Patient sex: F
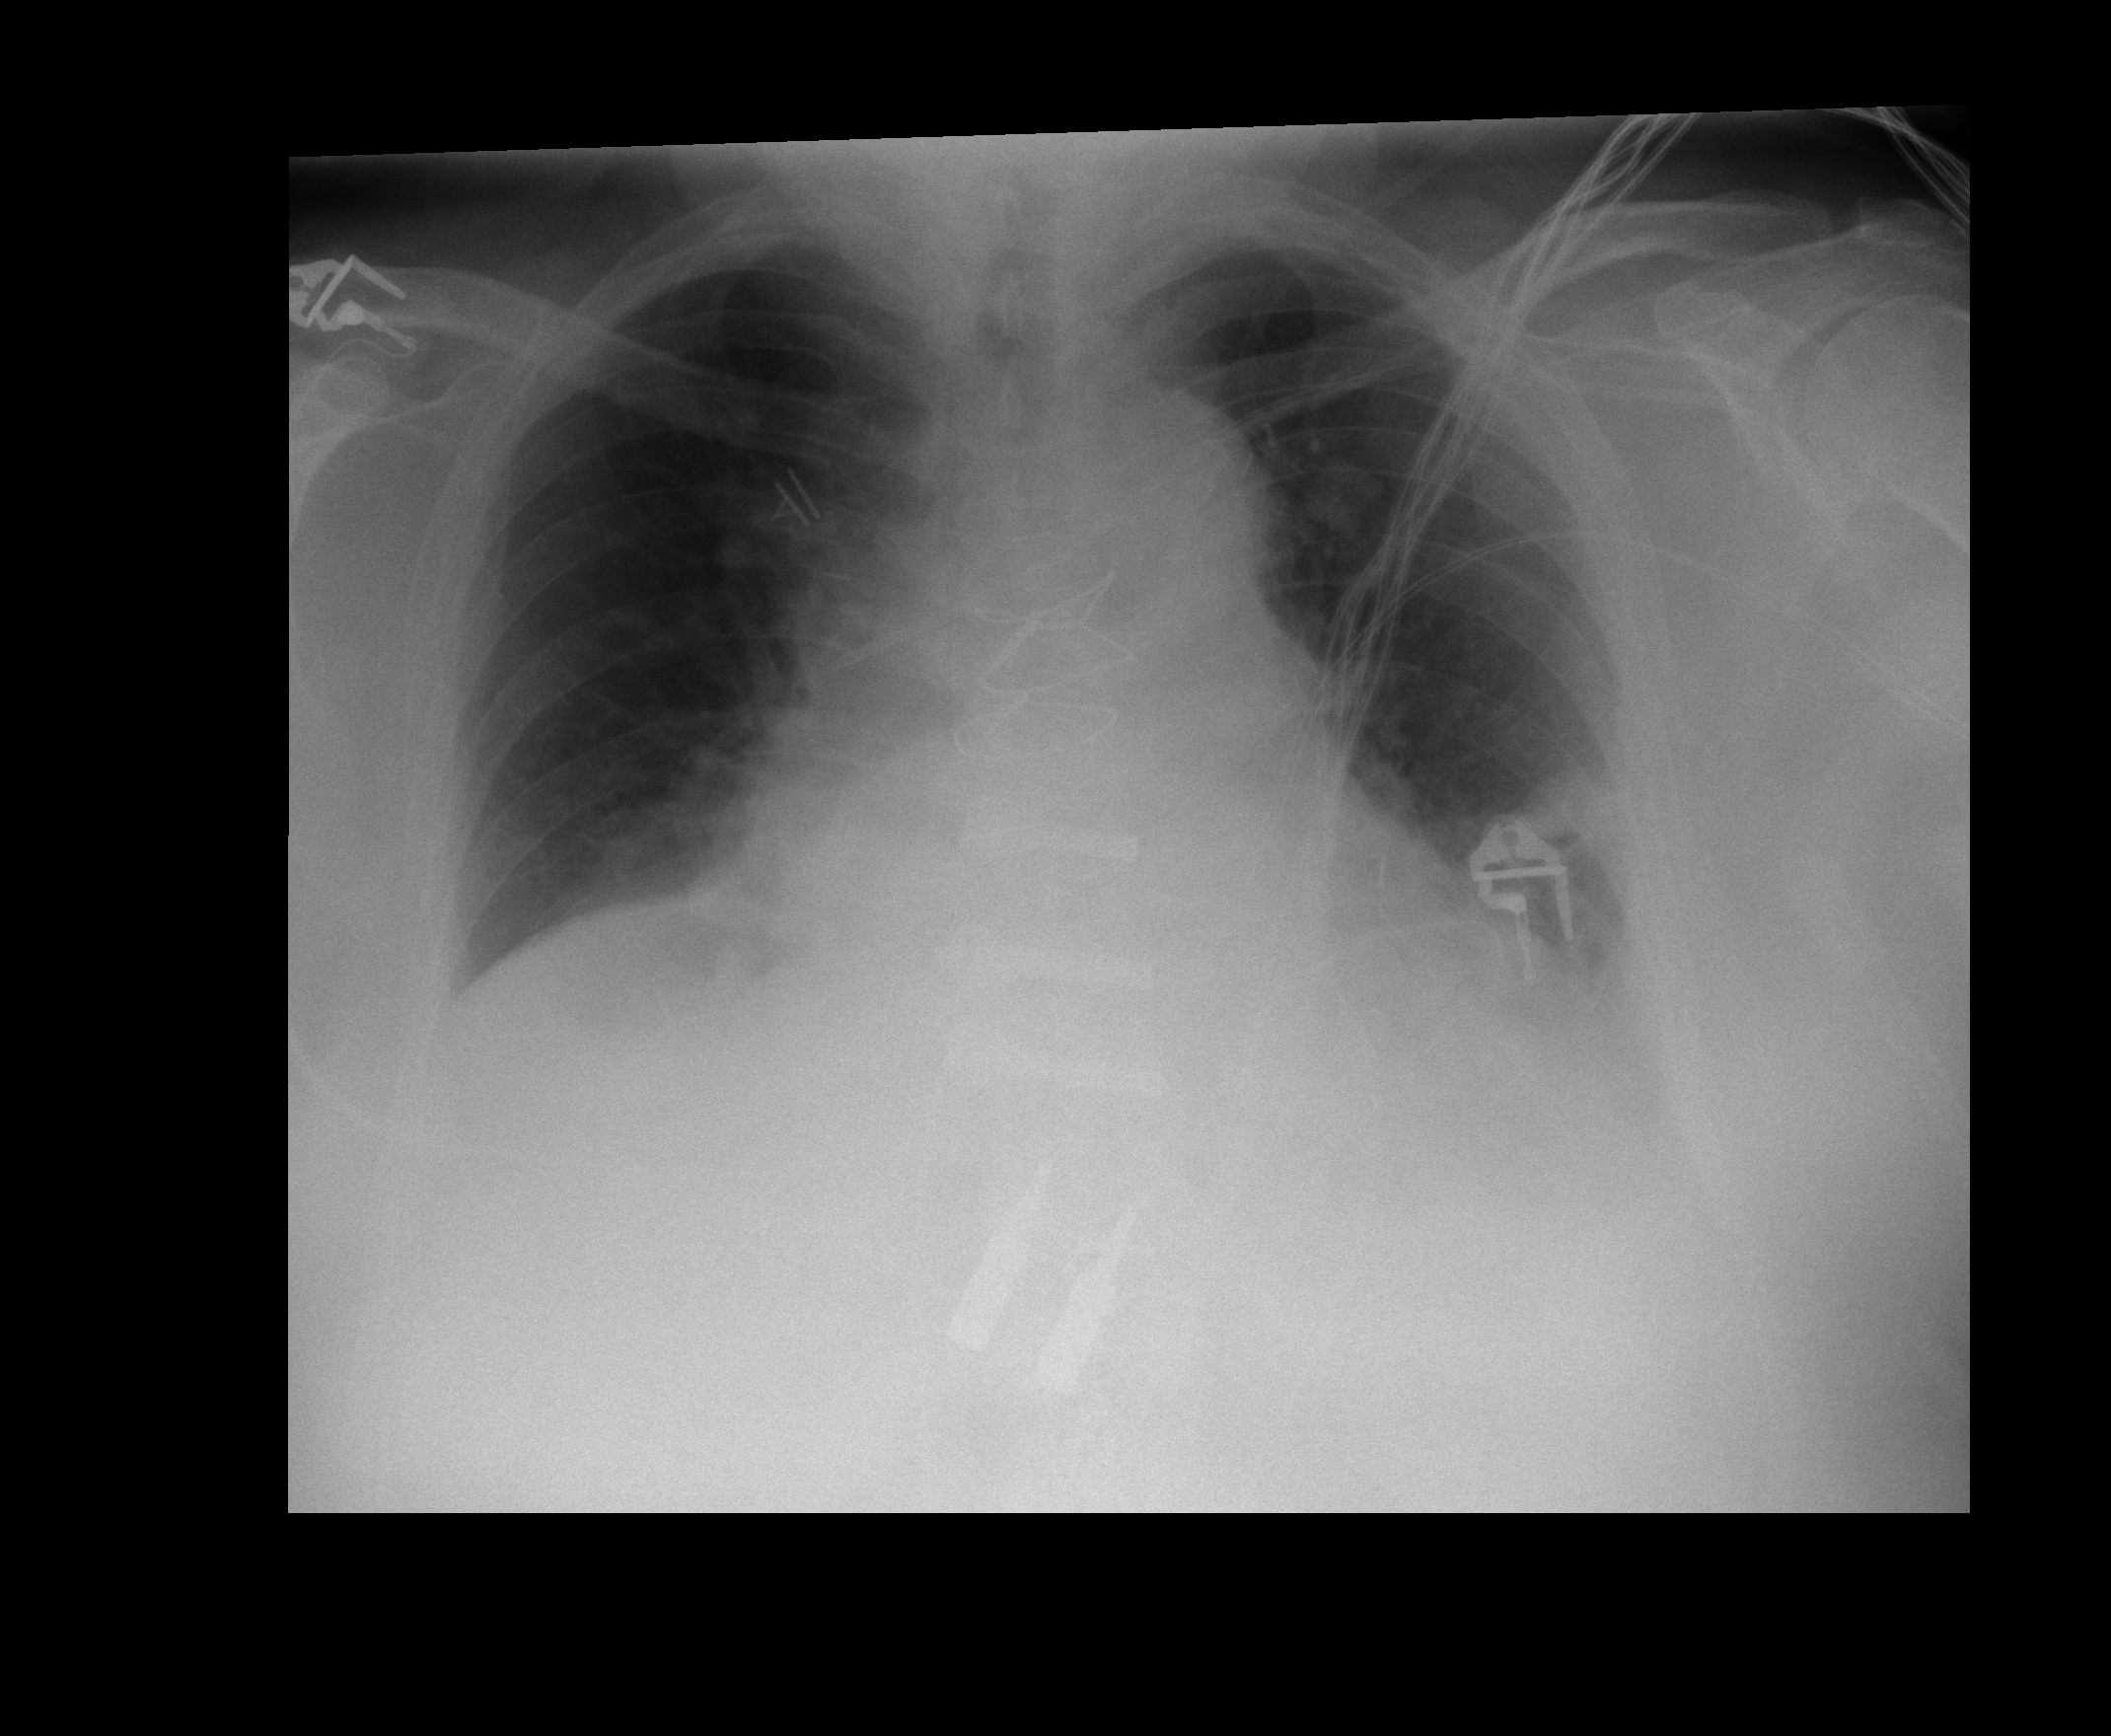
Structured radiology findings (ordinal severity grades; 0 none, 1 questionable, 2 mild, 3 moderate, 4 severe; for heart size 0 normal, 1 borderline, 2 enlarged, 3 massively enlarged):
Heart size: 2
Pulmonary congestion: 0
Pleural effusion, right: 0
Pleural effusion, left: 0
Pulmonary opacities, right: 0
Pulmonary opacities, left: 0
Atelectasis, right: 1
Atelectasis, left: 1